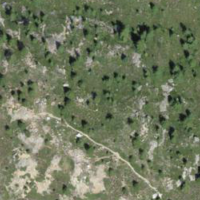
EUNIS habitat code: 26
Species observed at this site:
Empetrum nigrum